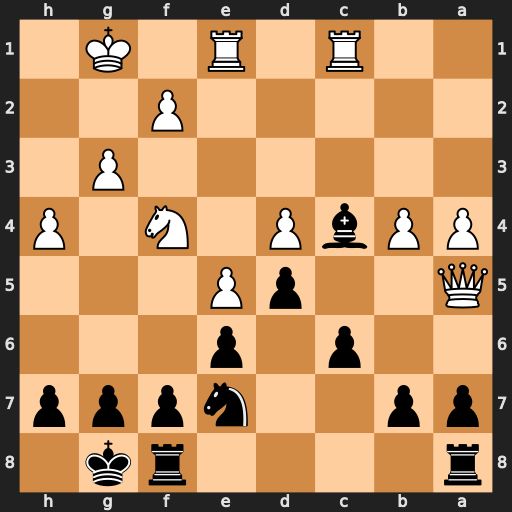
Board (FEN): r4rk1/pp2nppp/2p1p3/Q2pP3/PPbP1N1P/6P1/5P2/2R1R1K1
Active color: b
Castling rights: -
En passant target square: -
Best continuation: b6 Rxc4 bxa5